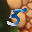
Label: 5